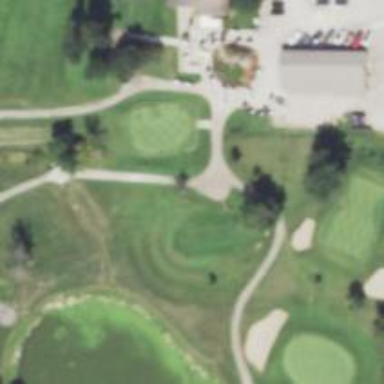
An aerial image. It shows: Path for both roads and golfers.